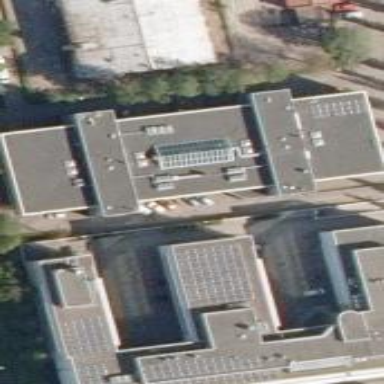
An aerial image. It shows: Office building.